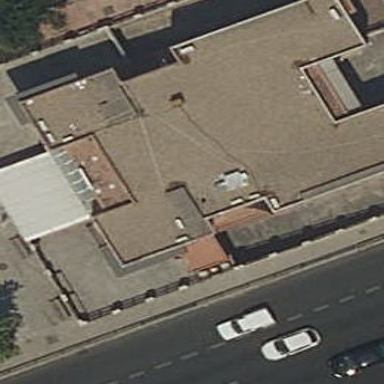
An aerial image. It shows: Office building.